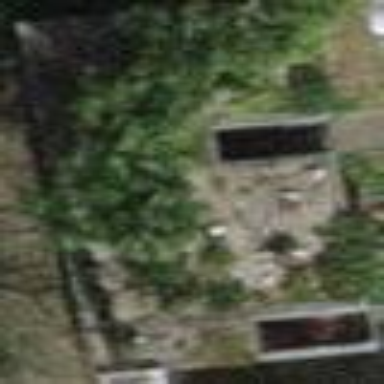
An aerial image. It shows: Building with toilets inside.